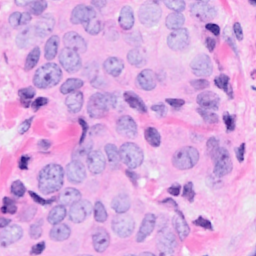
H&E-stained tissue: Breast